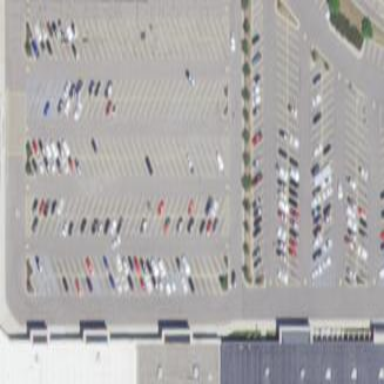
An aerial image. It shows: Mall building.